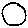
Label: circle